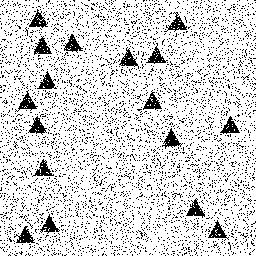
Squares: 0
Triangles: 17
Stars: 0
Total shapes: 17